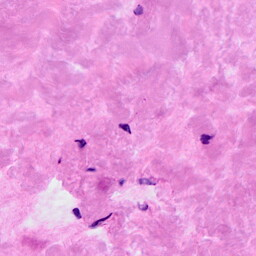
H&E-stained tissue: Breast